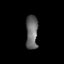
Tissue: prostate
Cell type: T cells
Senescence score: 0.6977
Nuclear area (px): 398
Mean DAPI intensity: 104.312